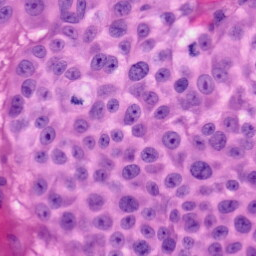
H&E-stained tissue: Skin